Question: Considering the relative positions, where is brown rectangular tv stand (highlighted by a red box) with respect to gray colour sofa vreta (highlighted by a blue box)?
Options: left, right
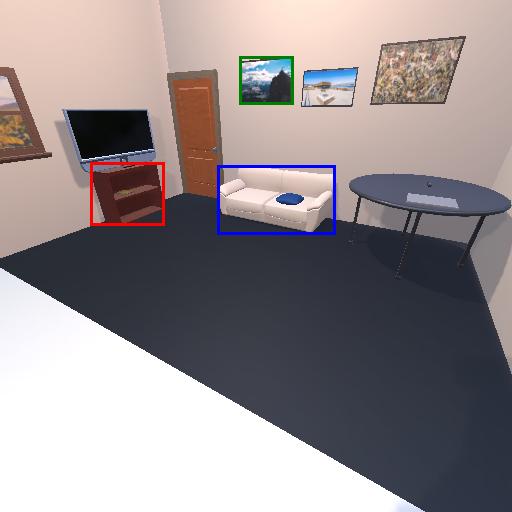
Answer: left